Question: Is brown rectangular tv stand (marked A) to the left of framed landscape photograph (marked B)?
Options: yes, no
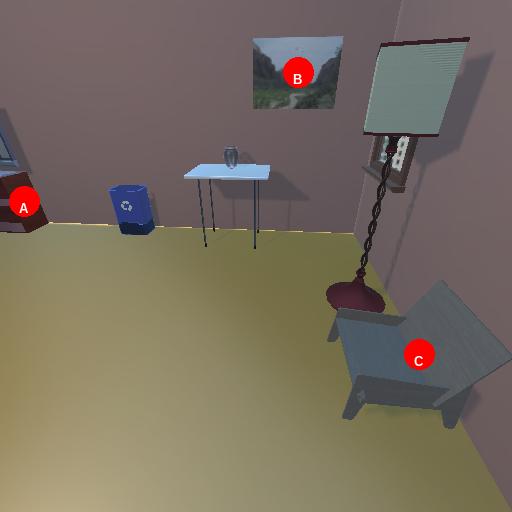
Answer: yes